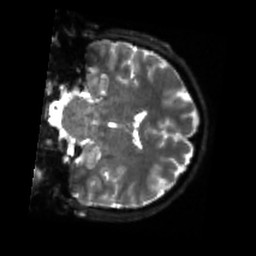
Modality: sbref
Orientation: coronal
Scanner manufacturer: siemens
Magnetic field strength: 3 T
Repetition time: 4 s
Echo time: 0.0594 s